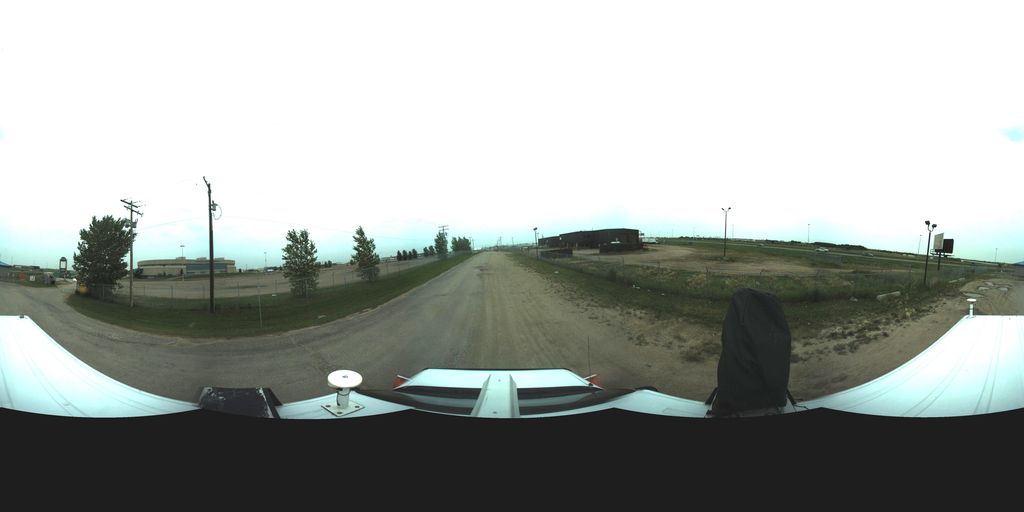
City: saskatoon